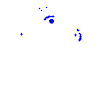
Particle: kaon